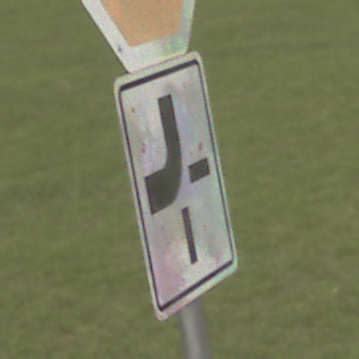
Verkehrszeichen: VerlaufVorfahrtsstrasse2
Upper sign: Stop
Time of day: MorningAfternoon
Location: Outdoor (Suburban)
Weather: Overcast
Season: NotSpecified
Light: Natural